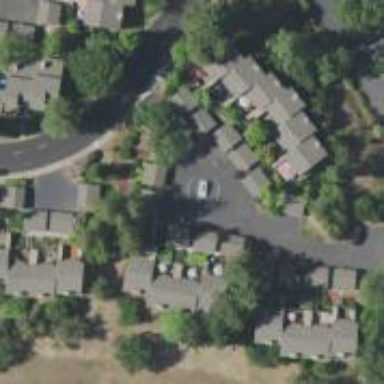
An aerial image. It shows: Living street.